Question: I have 2 different inputs where the second one is the output of the first (visible in the image- note that I have not included all of the lines between the network).
I'm trying to build a network where between the first input and the second there is one or more dense layers (fully connected layers), and then between the second input and the output there is again, one or more dense layers.
Is this possible?
The network I'm trying to build:

I have started by defining my network like this:
'''
model = Sequential()
model.add(Dense(num_neurons, input_dim=input, activation='relu'))
model.add(Dense(output, activation='softmax'))
model = Sequential()
model.add(Dense(num_neurons, input_dim=input, activation='relu'))
model.add(Dense(output, activation='softmax'))
'''
Since the inputs are a vector I didn't know if maybe using RNN/LSTM is even possible.
Should I go for a different network design?
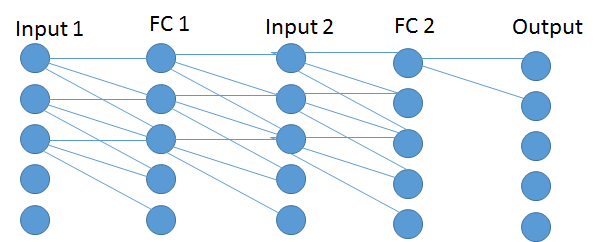
Answer: I created the network using Keras Functional API!
It appeared like it allow for much more diversification in the network, allowing many inputs and outputs.